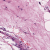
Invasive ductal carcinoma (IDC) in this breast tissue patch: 0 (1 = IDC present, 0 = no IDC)